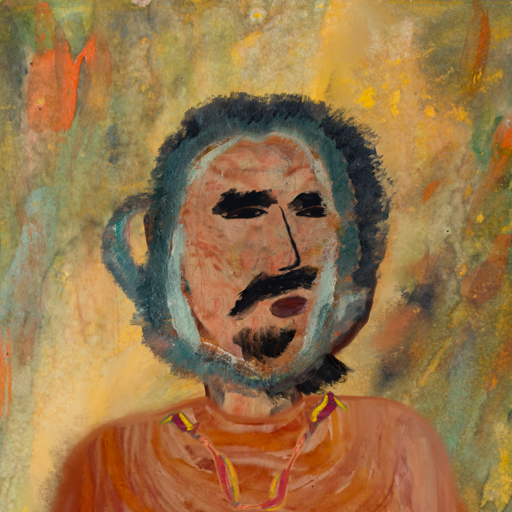
Background: Comrade, Head And Neck Side: Orphan, Face Side: Mosgoul, Bust: Pious_Lady, Hair Side: Boggyland, Head Accessory: Blank, Second Necklace: Gypsy_Mother_1, Necklace: Blank, Baby: Blank